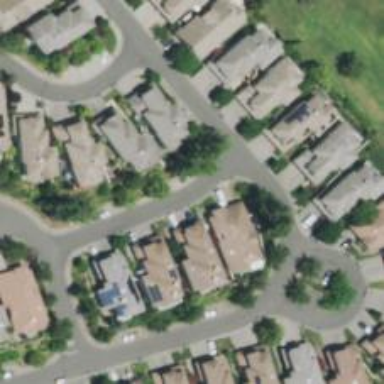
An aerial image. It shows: Residential road with sidewalk on the left.